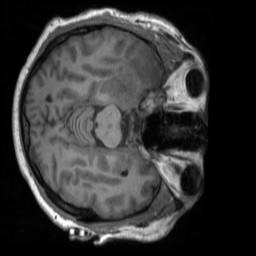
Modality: T1w
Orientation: axial
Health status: ill
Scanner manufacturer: siemens
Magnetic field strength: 3 T
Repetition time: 1.9 s
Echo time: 0.00251 s